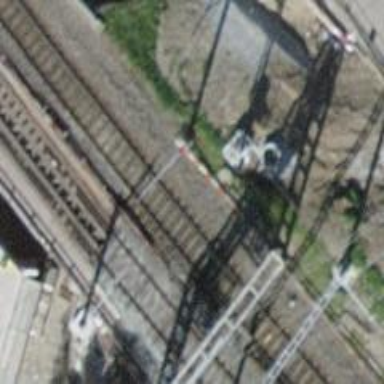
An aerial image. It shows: Single-track railway bridge with contact lines for electrification.